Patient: sex F, age 48
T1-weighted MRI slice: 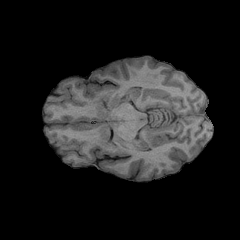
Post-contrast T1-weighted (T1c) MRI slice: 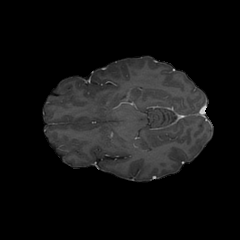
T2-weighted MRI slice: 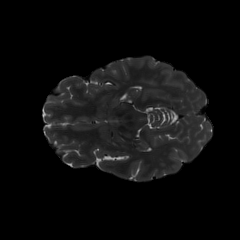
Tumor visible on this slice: yes
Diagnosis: Astrocytoma, IDH-mutant
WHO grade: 3